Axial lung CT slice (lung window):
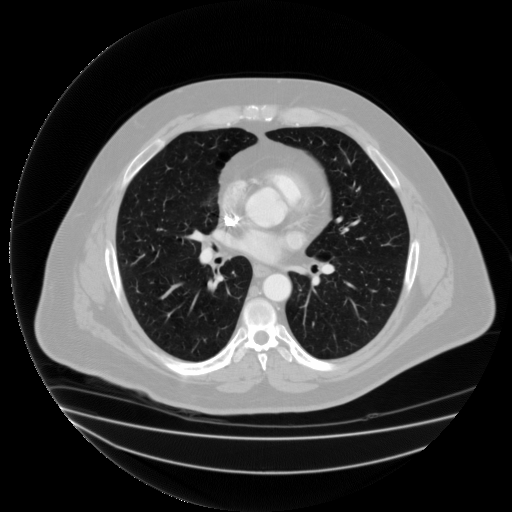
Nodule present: yes
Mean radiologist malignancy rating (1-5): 3.333